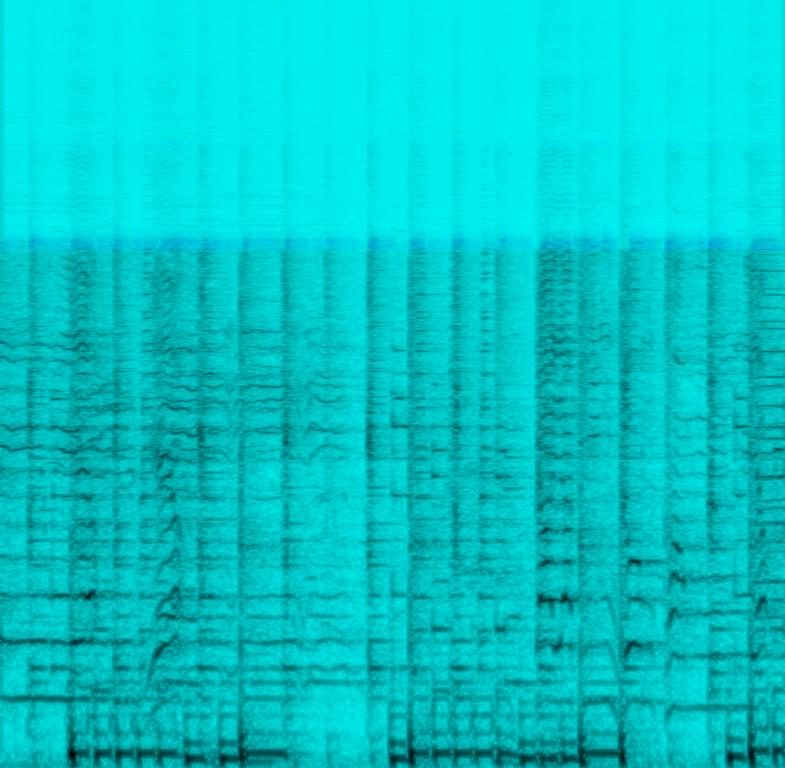
A male vocalist sings the Lord’s Prayer. The tempo is medium with Keyboard harmony, steady drumming, groovy basslines, rhythmic guitar,beat of shakers, vocal backup and a trumpet flourish. The music is simple, rhythmic, pleasant, catchy, soulful and punchy Reggae. There are sounds of people clapping and cheering in the background indicating that this is a live performance.